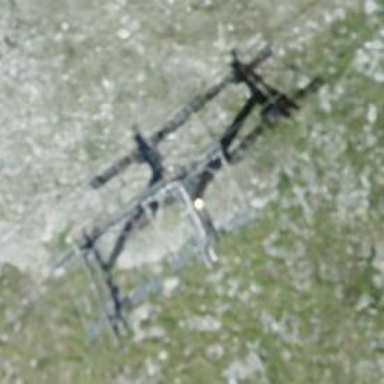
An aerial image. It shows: Pylon for aerialway.